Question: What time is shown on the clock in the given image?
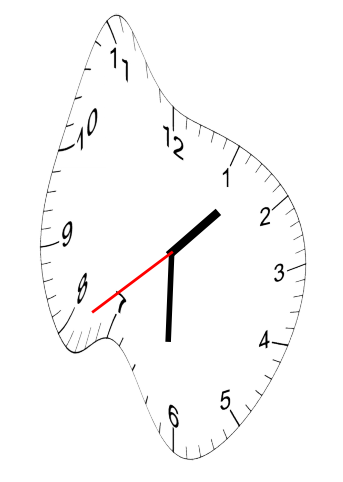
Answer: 01:30:39